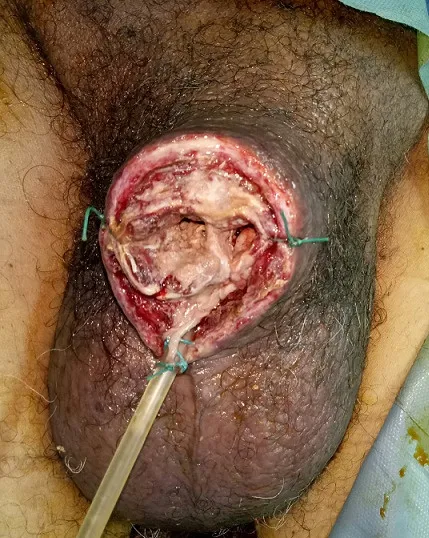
Post-operative picture of total penectomy.
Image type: medical_photograph (other_medical_photograph)